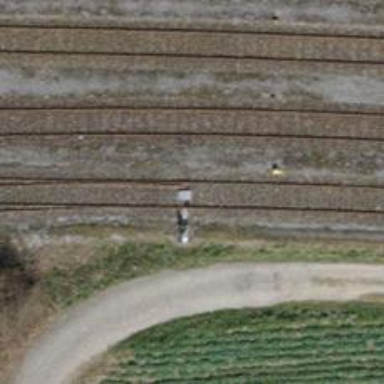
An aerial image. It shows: Railway switch.